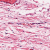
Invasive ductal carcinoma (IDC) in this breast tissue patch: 0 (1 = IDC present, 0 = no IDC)